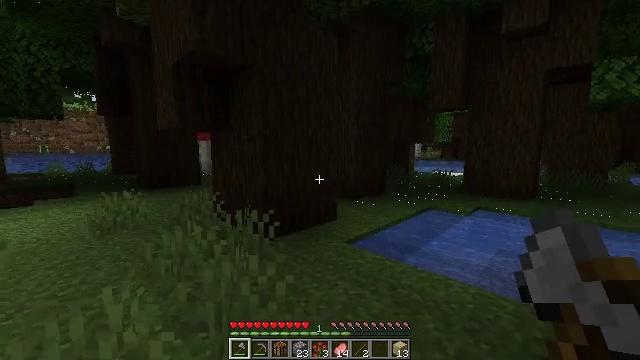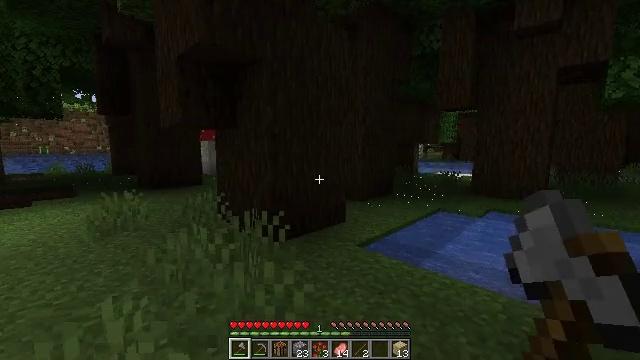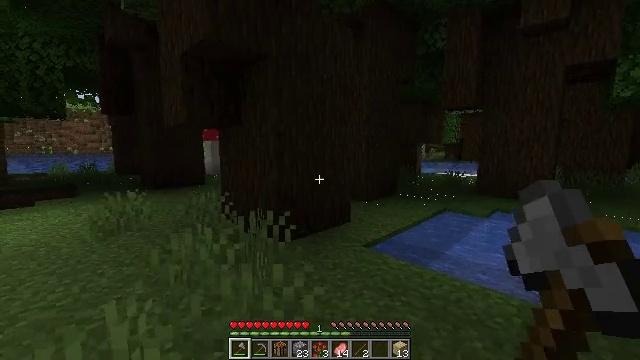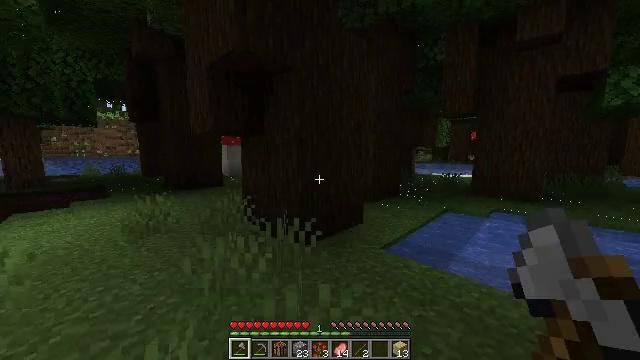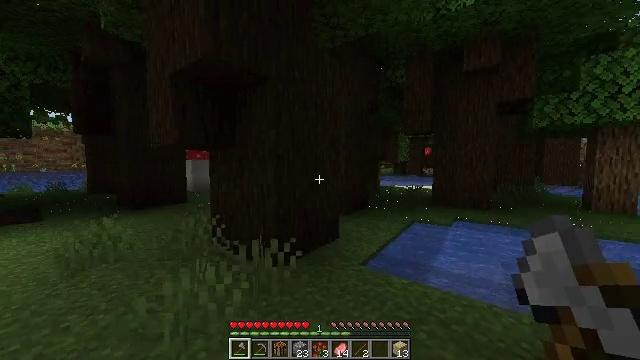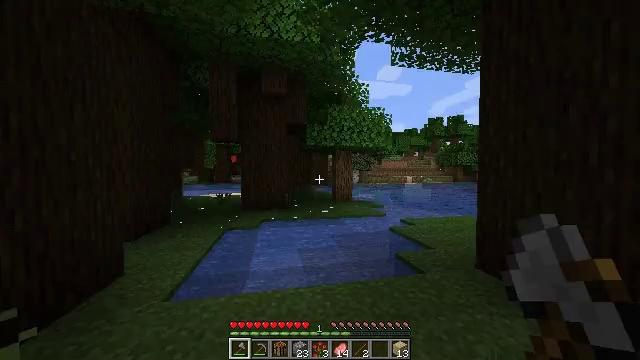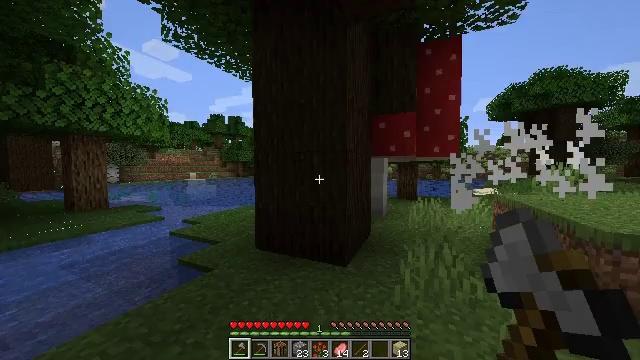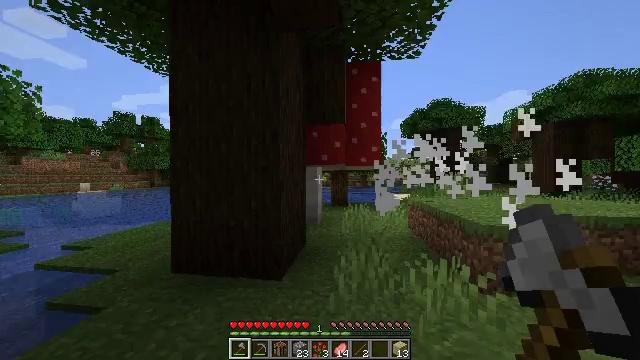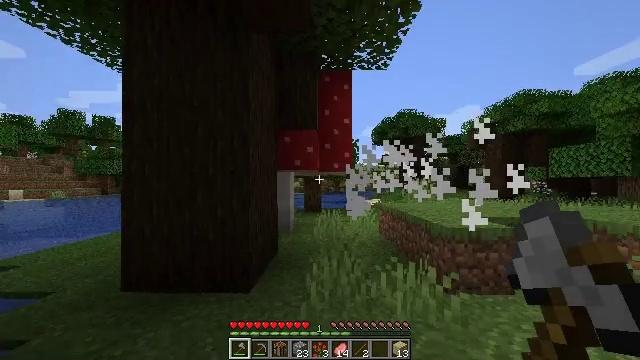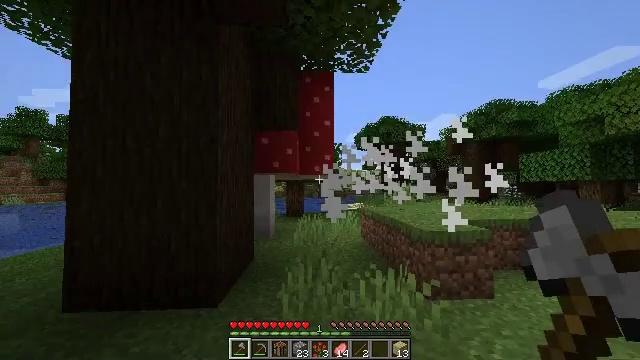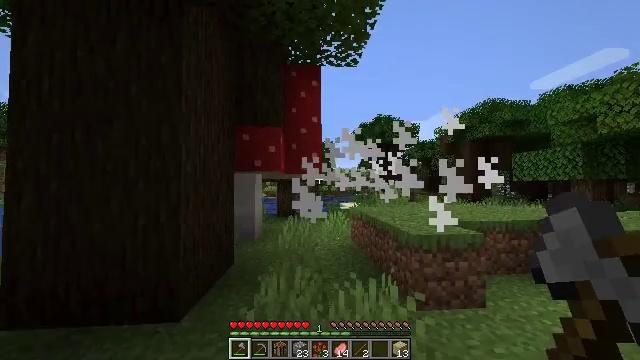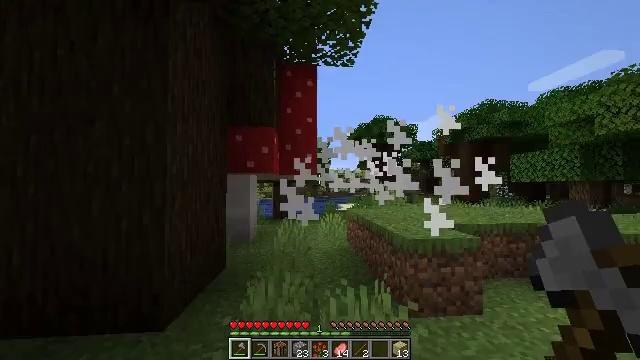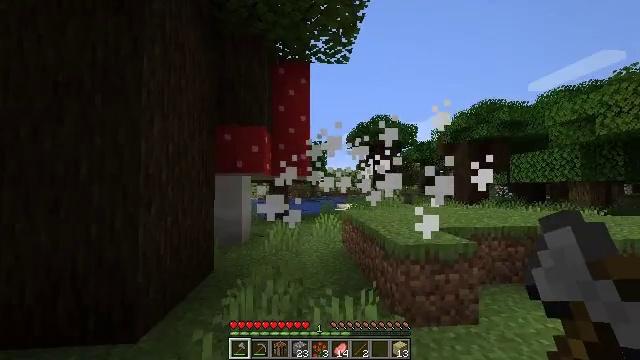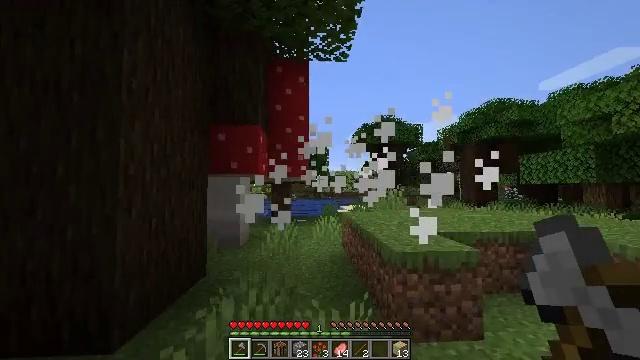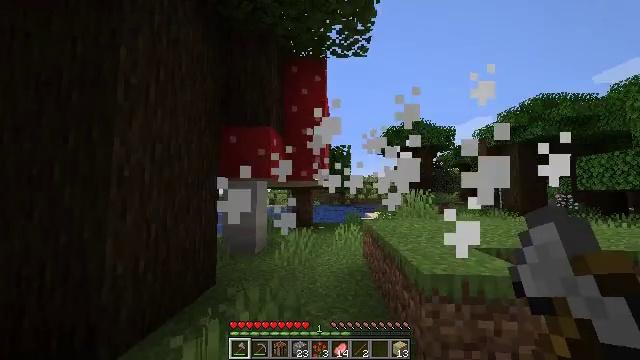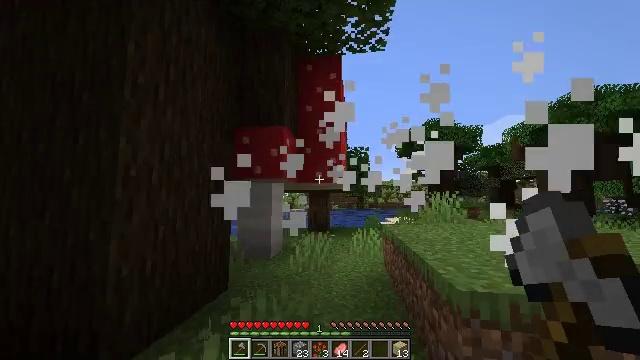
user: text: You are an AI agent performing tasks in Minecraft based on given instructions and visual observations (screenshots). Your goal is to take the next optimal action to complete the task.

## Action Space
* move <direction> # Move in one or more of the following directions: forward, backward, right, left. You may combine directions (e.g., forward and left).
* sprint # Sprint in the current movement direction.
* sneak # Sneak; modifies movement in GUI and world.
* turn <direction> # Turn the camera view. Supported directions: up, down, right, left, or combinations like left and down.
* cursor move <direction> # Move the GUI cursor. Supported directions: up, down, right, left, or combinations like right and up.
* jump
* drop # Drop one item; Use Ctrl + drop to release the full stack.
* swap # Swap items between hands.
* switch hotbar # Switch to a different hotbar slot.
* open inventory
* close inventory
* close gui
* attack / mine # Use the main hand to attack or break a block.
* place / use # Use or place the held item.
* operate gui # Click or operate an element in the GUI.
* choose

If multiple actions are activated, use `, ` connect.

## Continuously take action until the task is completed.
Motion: motion action
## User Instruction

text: Obtain red mushroom blocks for decoration.
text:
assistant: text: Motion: move forward and move left, sprint
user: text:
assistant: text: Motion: move forward and move left, sprint
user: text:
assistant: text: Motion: move forward and move left, sprint
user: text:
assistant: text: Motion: move forward, sprint, turn right and up
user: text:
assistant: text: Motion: move forward, sprint, turn right and up
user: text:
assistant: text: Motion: move forward and move right, sprint, turn right and down
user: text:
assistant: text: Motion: move forward and move right, sprint, turn right and up
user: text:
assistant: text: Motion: move forward and move right, sprint, turn right and up
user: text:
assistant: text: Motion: move forward and move right, sprint, turn right and up
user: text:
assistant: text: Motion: move forward and move right, sprint, turn right
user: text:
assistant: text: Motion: move forward and move right, sprint
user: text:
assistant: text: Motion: move forward and move right, sprint
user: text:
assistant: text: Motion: move forward, sprint, turn left
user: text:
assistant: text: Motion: move forward, sprint, turn left and up
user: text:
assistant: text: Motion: move forward, sprint, turn left
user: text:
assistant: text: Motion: move forward, sprint, turn left
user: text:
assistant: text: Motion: move forward, sprint
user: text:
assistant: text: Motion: move forward, sprint
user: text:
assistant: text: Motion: move forward, sprint
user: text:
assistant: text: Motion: move forward, sprint, turn left
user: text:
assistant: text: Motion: move forward, sprint, turn left
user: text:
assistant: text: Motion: move forward, sprint, turn left and up
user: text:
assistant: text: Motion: move forward, sprint
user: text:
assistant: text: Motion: move forward, sprint
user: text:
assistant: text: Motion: move forward, sprint, turn right and up, attack / mine
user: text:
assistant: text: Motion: move forward, sprint, turn right and up, attack / mine
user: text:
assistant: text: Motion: move forward, sprint, turn right and up, attack / mine
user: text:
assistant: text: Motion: move forward, attack / mine
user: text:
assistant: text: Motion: move forward, turn up, attack / mine
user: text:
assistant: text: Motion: turn left and up, attack / mine